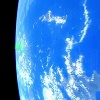
Label: water